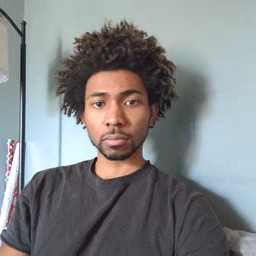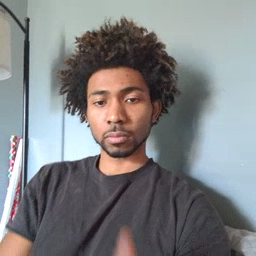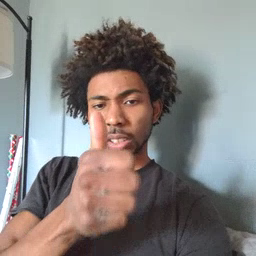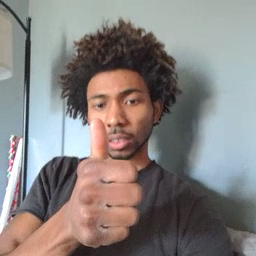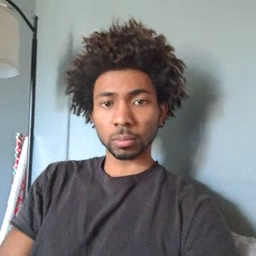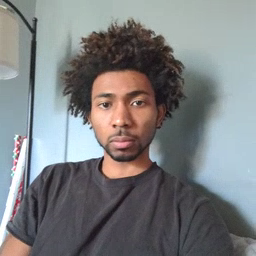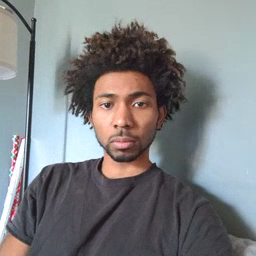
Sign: yourself